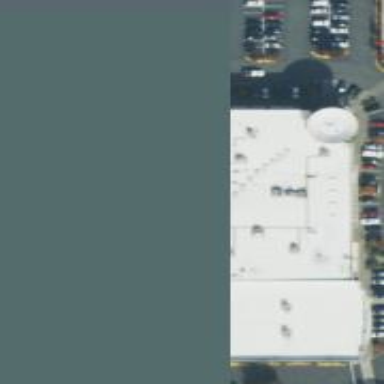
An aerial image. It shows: Fitness center building.